Field crop: maize
Growth stage: 2
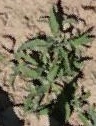
Species: atriplex